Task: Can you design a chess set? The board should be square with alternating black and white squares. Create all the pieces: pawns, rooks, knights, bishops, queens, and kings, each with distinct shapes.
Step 1379:
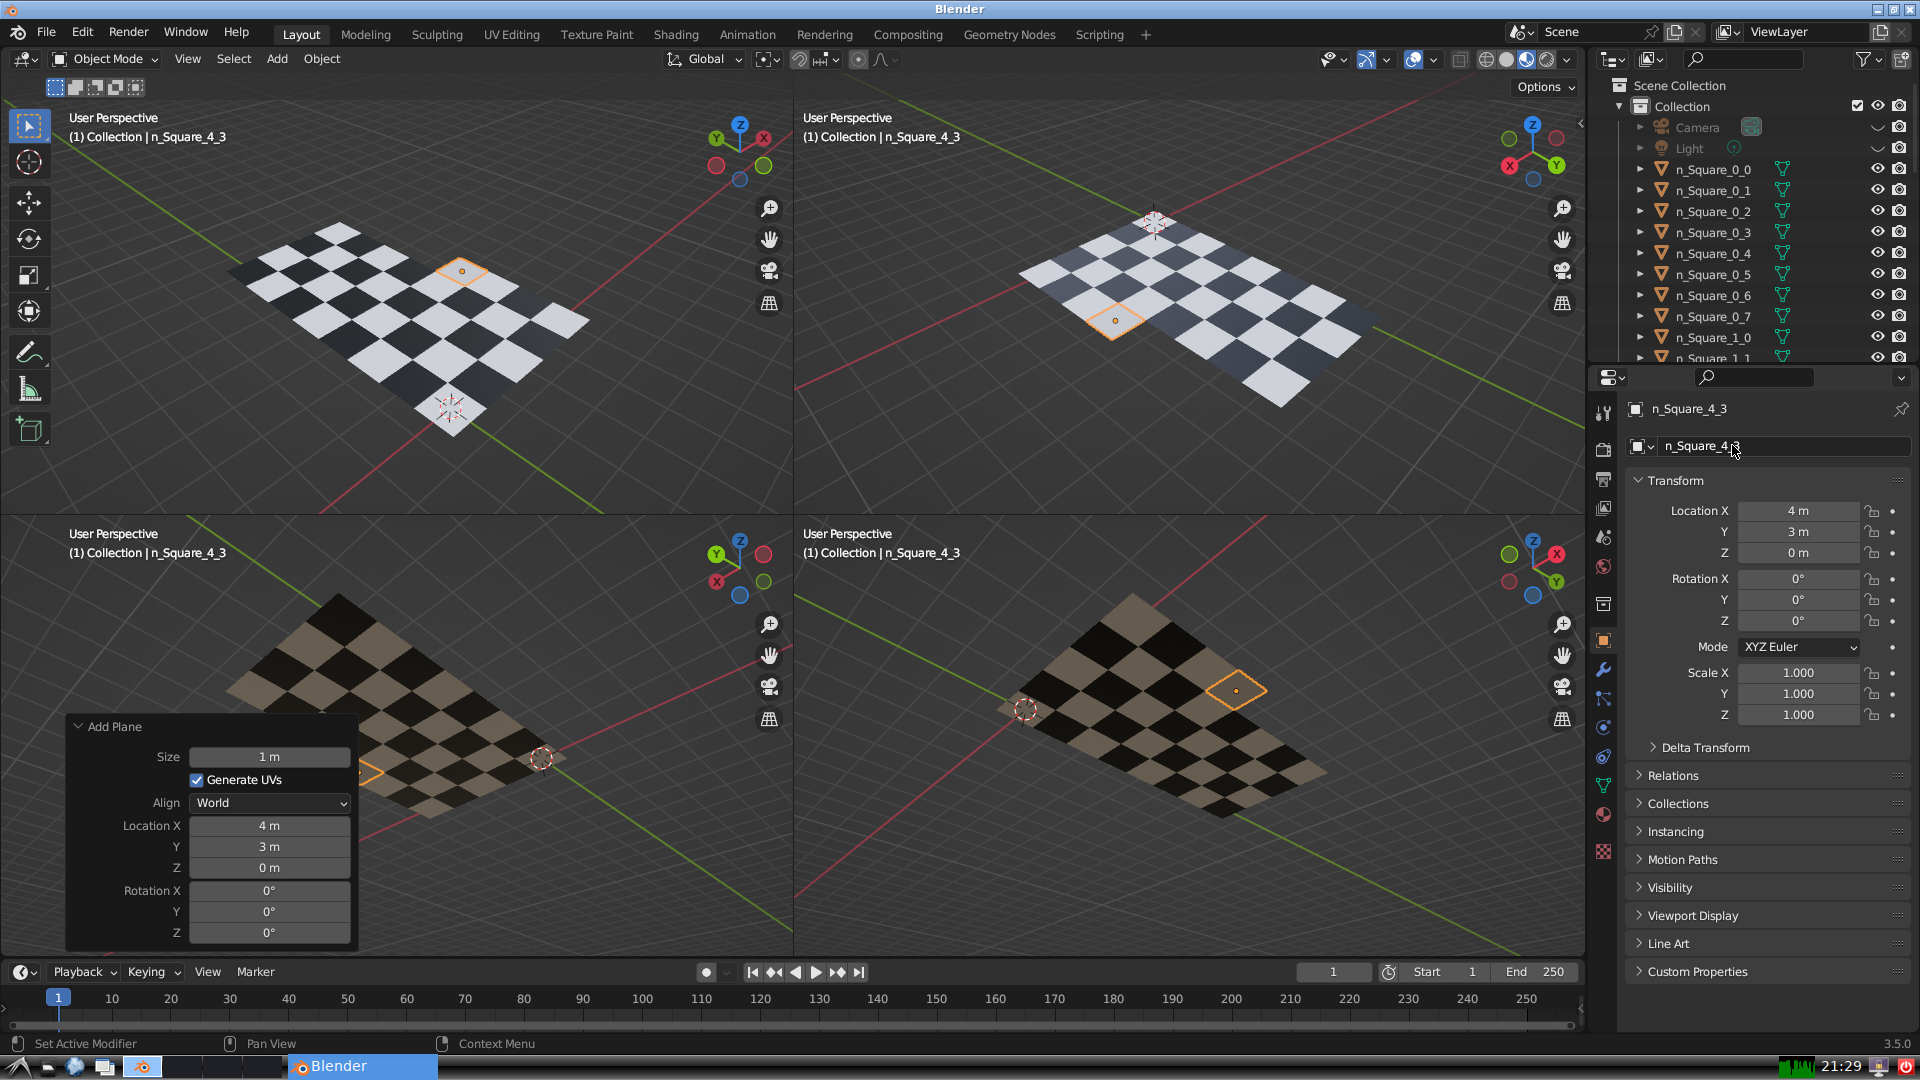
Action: {"mouse_move": [1603, 815]}